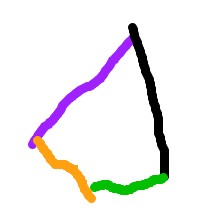
Shape: kite